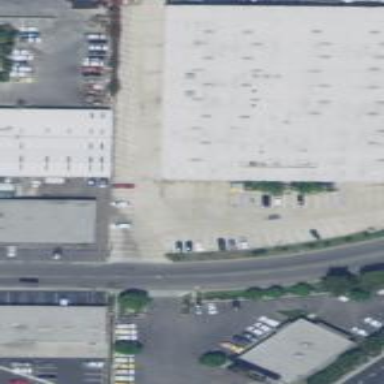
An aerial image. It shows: Commercial building.